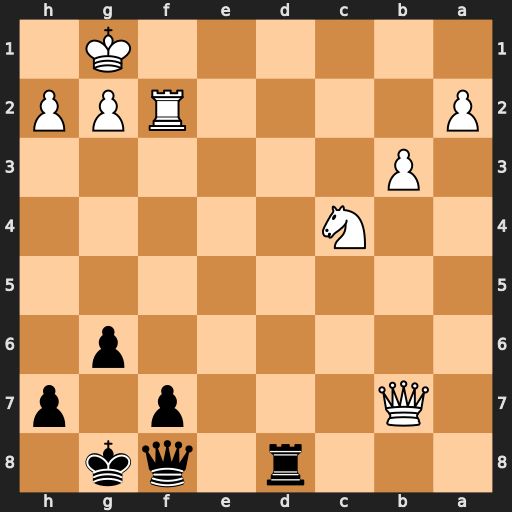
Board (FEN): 3r1qk1/1Q3p1p/6p1/8/2N5/1P6/P4RPP/6K1
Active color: b
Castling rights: -
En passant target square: -
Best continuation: Rd1+ Rf1 Qc5+ Ne3 Qxe3+ Kh1 Rxf1#